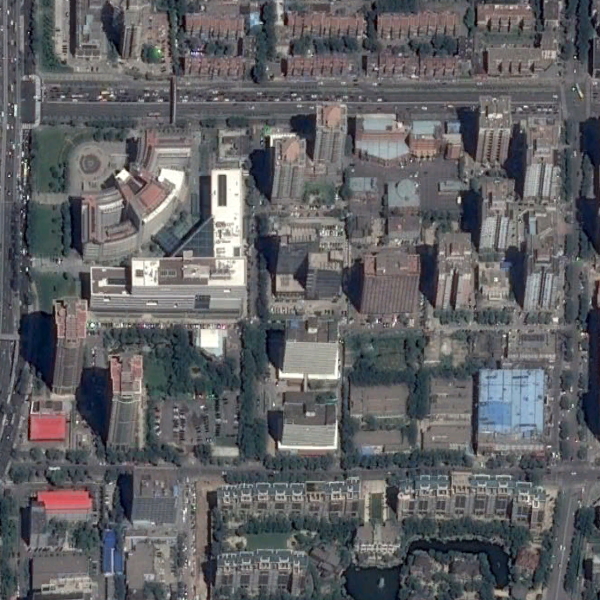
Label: Commercial